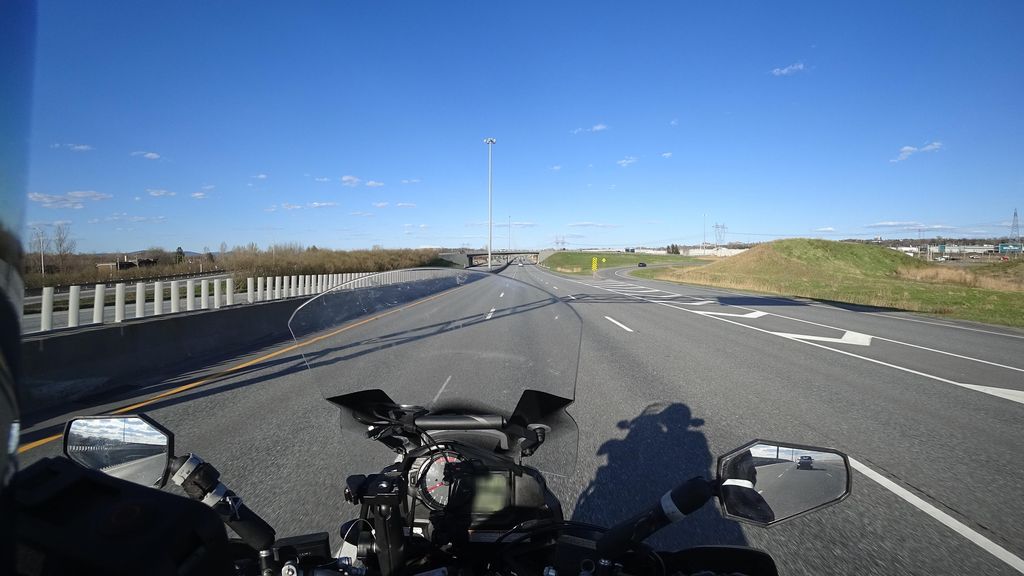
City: quebec_city